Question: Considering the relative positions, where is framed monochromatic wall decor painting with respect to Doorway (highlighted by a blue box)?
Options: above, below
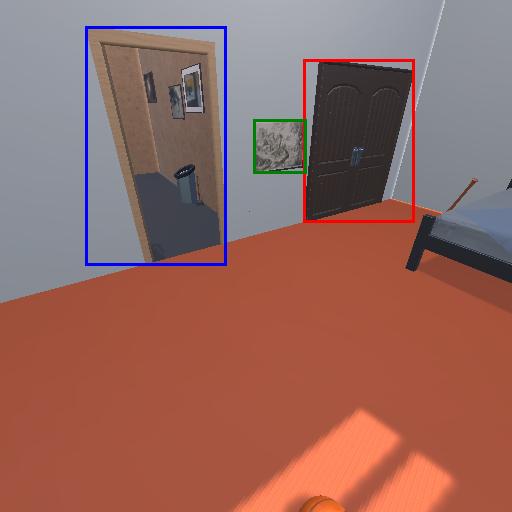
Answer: above